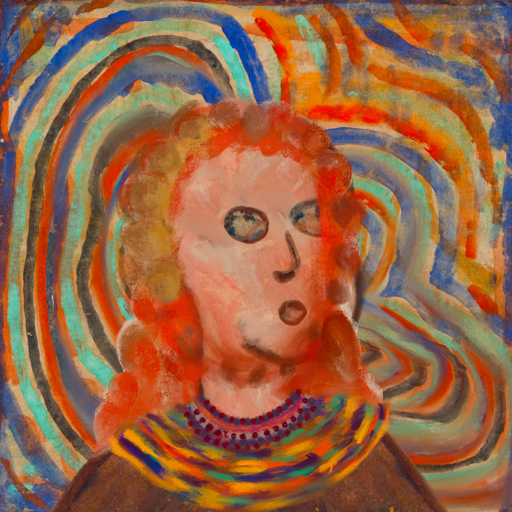
Background: Sisters, Head And Neck Side: Roy_Bahadur, Face Side: Orphan, Bust: Comrade, Hair Side: Rupkatha, Head Accessory: Blank, Second Necklace: An_Impression_2, Necklace: Roy_Bahadur, Baby: Blank